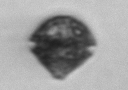
Label: Scrippsiella